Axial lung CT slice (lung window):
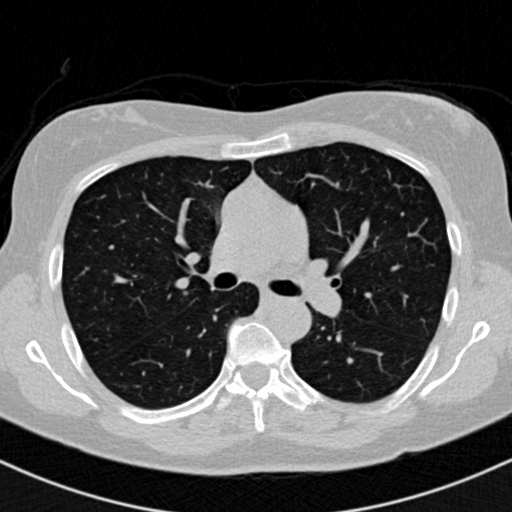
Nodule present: no